Question: I have a linearlayout and in it another linearlayout.
How can I centre the son in its parent?
these didn't help:
'android:layout_gravity="center_horizontal"'
'android:layout_gravity="center"'
'''
<?xml version="1.0" encoding="utf-8"?>
<LinearLayout xmlns:android="http://schemas.android.com/apk/res/android"
android:id="@+id/app_widget_nodata_root"
android:layout_width="wrap_content"
android:layout_height="wrap_content"
android:orientation="vertical"
android:paddingTop="30dp"
android:paddingBottom="30dp"
android:background="@drawable/widget_bg_info1">
<!--
========================================================================
* Information layout - contains the explanation text on the background
========================================================================
-->
<TextView
android:id="@+id/text_title"
android:layout_width="wrap_content"
android:layout_height="wrap_content"
android:paddingBottom="20dp"
android:text="@string/widget_nodata_title"
android:textColor="@color/solid_white"
android:paddingLeft="10dp"
android:textSize="22sp" />
<LinearLayout
android:id="@+id/layout_buttons"
android:layout_width="match_parent"
android:layout_height="wrap_content"
android:layout_gravity="center_horizontal"
android:paddingTop="20dp"
android:orientation="horizontal" >
<LinearLayout
android:layout_width="130dp"
android:layout_height="wrap_content"
android:background="@drawable/button_blue"
android:clickable="true"
android:gravity="center"
android:orientation="horizontal"
android:paddingLeft="5dp"
android:paddingRight="5dp" >
<TextView
android:id="@+id/text_btn_enter"
android:layout_width="wrap_content"
android:layout_height="wrap_content"
android:text="@string/widget_no_data_accept"
android:textColor="#000000" />
</LinearLayout>
<LinearLayout
android:layout_width="130dp"
android:layout_height="wrap_content"
android:layout_marginRight="10dp"
android:background="@drawable/button_blue"
android:clickable="true"
android:gravity="center"
android:orientation="horizontal"
android:paddingLeft="5dp"
android:paddingRight="5dp" >
<TextView
android:id="@+id/text_btn_close"
android:layout_width="wrap_content"
android:layout_height="wrap_content"
android:text="@string/widget_no_data_close"
android:textColor="#000000" />
</LinearLayout>
</LinearLayout>
</LinearLayout>
'''
I have tried the following, unsuccessfully:
'''
<LinearLayout
android:id="@+id/layout_buttons"
android:layout_width="match_parent"
android:layout_height="wrap_content"
android:gravity="center"
android:layout_gravity="center"
android:paddingTop="20dp"
android:orientation="horizontal" >
'''
I prefer not to complicate things and to not add another layer of inner RelativeLayout
Here is my result:

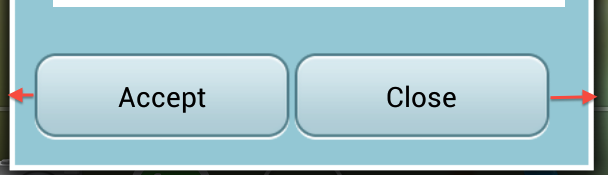
Answer: You could either try to use:
'''
android:gravity="center"
'''
in the parent layout or
'layout_gravity'
in the child layout.
The difference between gravity and layout_gravity is that gravity defines the position inside the view for the content or its children and layout_gravity outside the view for the view itself.
Or just replace the parent 'LinearLayout' with a 'RelatieLayout' and use
'''
android:layout_centerInParent="true"
'''
in the child.